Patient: sex M, age 80
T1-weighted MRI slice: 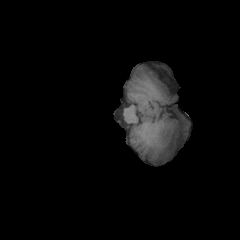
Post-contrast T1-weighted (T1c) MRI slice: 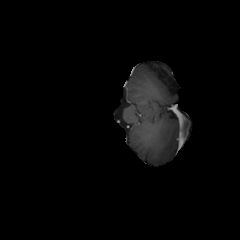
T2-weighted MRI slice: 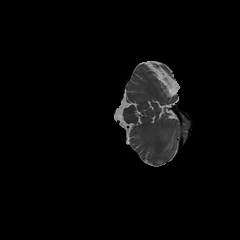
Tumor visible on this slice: no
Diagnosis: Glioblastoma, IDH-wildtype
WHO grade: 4